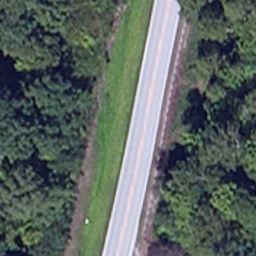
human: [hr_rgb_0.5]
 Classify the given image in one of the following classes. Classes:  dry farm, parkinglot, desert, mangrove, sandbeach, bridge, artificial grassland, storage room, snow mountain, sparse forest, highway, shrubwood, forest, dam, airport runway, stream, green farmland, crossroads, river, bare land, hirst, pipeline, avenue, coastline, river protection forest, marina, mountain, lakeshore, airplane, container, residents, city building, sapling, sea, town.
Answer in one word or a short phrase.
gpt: avenue